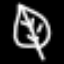
Label: leaf